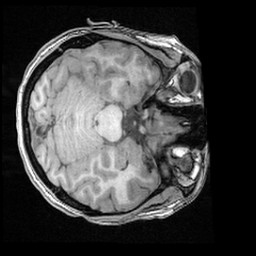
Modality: T1w
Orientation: axial
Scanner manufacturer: ge
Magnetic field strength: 3 T
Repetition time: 0.008368 s
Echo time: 0.00326 s